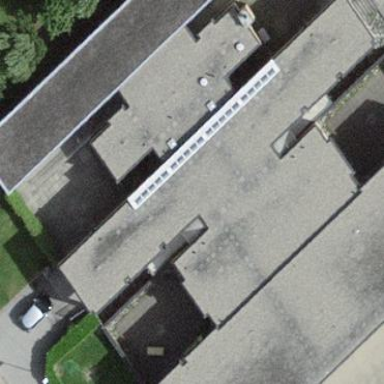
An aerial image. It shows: School building.